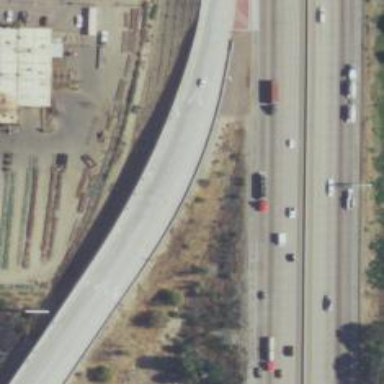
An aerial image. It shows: Motorway link.